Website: lowes
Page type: review-order
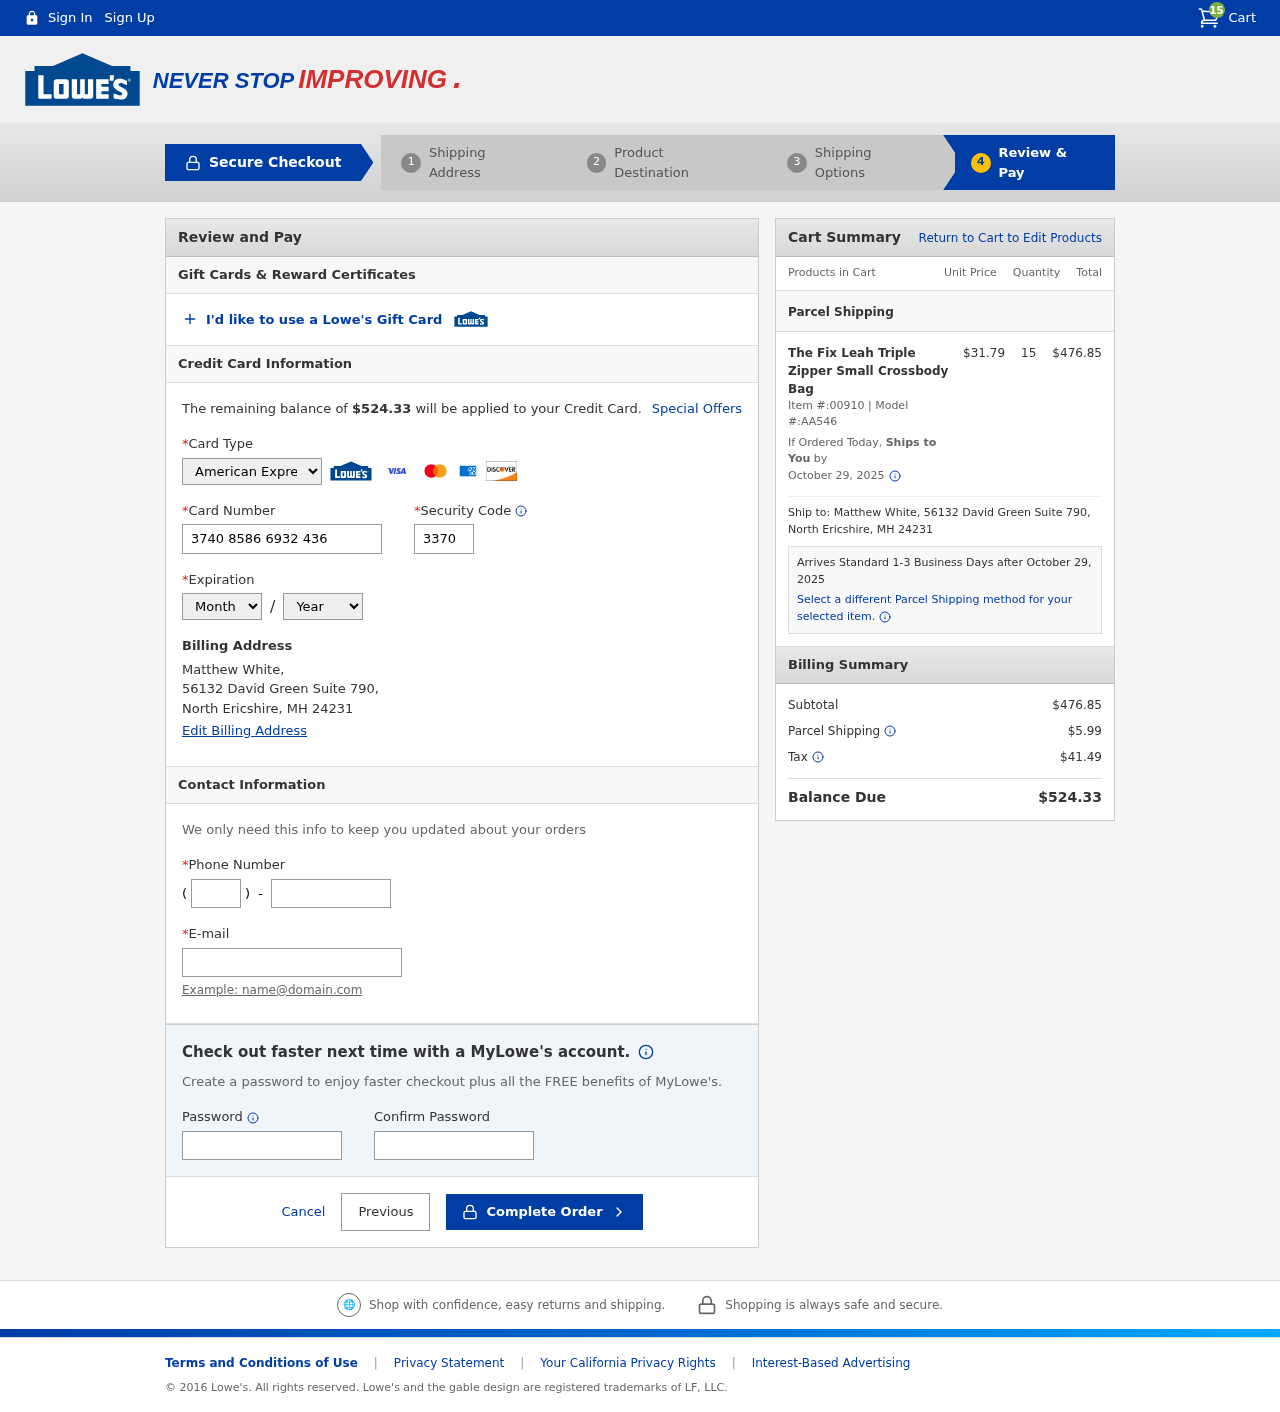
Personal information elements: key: PII_CARD_CVV
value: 3370
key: PII_CARD_EXPIRY_MONTH
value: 08
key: PII_CARD_EXPIRY_YEAR
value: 28
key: PII_CARD_NUMBER
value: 3740 8586 6932 436
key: PII_CARD_TYPE
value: American Express
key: PII_CITY
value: North Ericshire
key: PII_EMAIL
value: matthewwhite@yahoo.com
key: PII_FULLNAME
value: Matthew White,
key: PII_PHONE
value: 9962614340
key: PII_PHONE_AREA
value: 996
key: PII_POSTCODE
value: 24231
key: PII_STATE_ABBR
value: MH
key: PII_STREET
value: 56132 David Green Suite 790
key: PII_STREET
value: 56132 David Green Suite 790,
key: PII_FULLNAME2
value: Matthew White
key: PII_STATE
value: MH
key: PII_POSTCODE_FULL
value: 24231
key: PII_CITY_STATE
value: North Ericshire, MH
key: PII_CITY_STATE_ZIP
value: North Ericshire, MH 24231
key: PII_POSTCODE_NUMERIC
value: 24231
Product elements: key: PRODUCT1_NAME
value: The Fix Leah Triple Zipper Small Crossbody Bag
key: PRODUCT1_PRICE
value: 31.79
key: PRODUCT1_QUANTITY
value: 15
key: PRODUCT1_ITEM_NUMBER
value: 00910
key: PRODUCT1_MODEL_NUMBER
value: AA546
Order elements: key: ORDER_NUM_ITEMS
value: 15
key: ORDER_TOTAL
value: $524.33
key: ORDER_SHIPPING_DATE
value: October 29, 2025
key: ORDER_SUBTOTAL
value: $476.85
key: ORDER_SHIPPING_DATE2
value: October 29, 2025
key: ORDER_SUBTOTAL2
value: $476.85
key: ORDER_SHIPPING_COST
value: $5.99
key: ORDER_TAX
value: $41.49